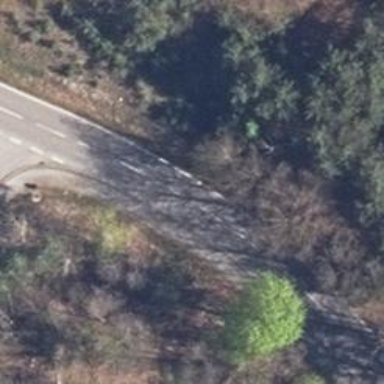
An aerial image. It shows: Unclassified road with cycle track on the right.